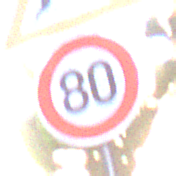
Verkehrszeichen: Geschwindigkeit80
Zusatzzeichen oben: WildwechselLinks
Umgebung: Outdoor, Urban
Tageszeit: MorningAfternoon
Wetter: PartlyCloudy
Licht: Natural
Jahreszeit: NotSpecified
Kontrast: MediumContrast